Question: Trying to make a nice three-dimensional graphics of cone intersected by a plane I choose a slight rearrangement of an existing approach in Mathematica (i.e. books by S.Mangano and S.Wagon). The code beneath is assumed to show so-called Dandelin construction : the inner and outer spheres tangent internally to a cone and also to a plane intersecting the cone. Tangency points of spheres to the plane at the same time are foci of the ellipse.
'''
Block[{r1, r2, m, h1, h2, C1, C2, M, MC1, MC2, T1, T2, cone, slope, plane},
{r1, r2} = {1.4, 3.4};
m = Tan[70.*Degree];
h1 := r1*Sqrt[1 + m^2];
h2 := r2*Sqrt[1 + m^2];
C1 := {0, 0, h1};
C2 := {0, 0, h2};
M = {0, MC1 + h1};
MC2 = MC1*(r2/r1);
MC1 = (r1*(h2 - h1))/(r1 + r2);
T1 = C1 + r1*{-Sqrt[1 - r1^2/MC1^2], 0, r1/MC1};
T2 = C2 + r2*{Sqrt[1 - r2^2/MC2^2], 0, -(r2/MC2)};
cone[m_, h_] := RevolutionPlot3D[{t, m*t}, {t, 0, h/m}, Mesh -> False][[1]];
slope = (T2[[3]] - T1[[3]])/(T2[[1]] - T1[[1]]);
plane = ParametricPlot3D[{t, u, slope*t + M[[2]]}, {t, -2*m, 12/m}, {u, -3, 3},
Boxed -> False, Axes -> False][[1]];
Graphics3D[{{Gray, Opacity[0.39], cone[m, 1.2*(h2 + r2)]},
{Opacity[0.5], Sphere[C1, r1], Sphere[C2, r2]},
{LightBlue, Opacity[0.6], plane},
PointSize[0.0175], Point[T1], Point[T2]},
Boxed -> False, Lighting -> "Neutral",
ViewPoint -> {-1.8, -2.5, 1.5}, ImageSize -> 950]]
'''
Here is the graphics :

The problem is with the white spots around the both spheres near tangency points. Putting the above code to 'Manipulate[...GrayLevel[z]...{z,0,1} ]' we can easliy "remove" the spots as z tends to 1.
1. Can anyone see a different approach to removing the white spots ? I prefer GrayLevel[z] with z < 0.5.
2. I have been intrigued with a slightly different pattern of the spots on the lower and upper spheres on the graphics . Have you got any ideas how this could be explained ?
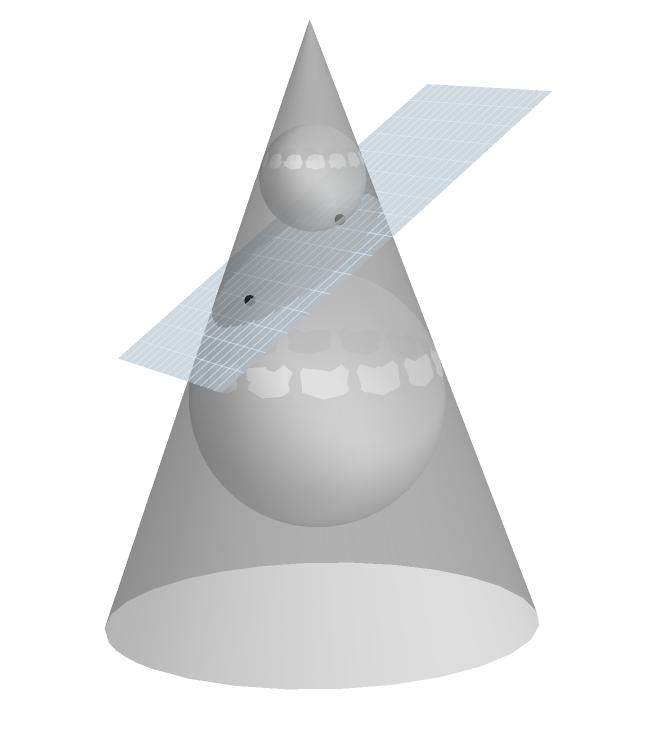
Answer: Why has no one suggested to just use the built-in 'Cone[]' primitive?
'''
cone[m_, h_] := {EdgeForm[], Cone[{{0, 0, h}, {0, 0, 0}}, h/m]};
'''
This works fine here (no white spots). Also, it's not a hack or workaround. The purpose of the empty 'EdgeForm[]' is to remove the black outline of the cone base.

'Cone[]''RevolutionPlot'